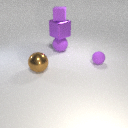
large brown metal sphere in front of small purple rubber sphere